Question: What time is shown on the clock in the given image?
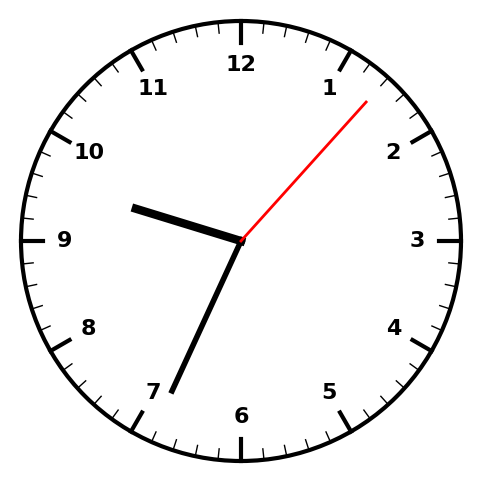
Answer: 09:34:07